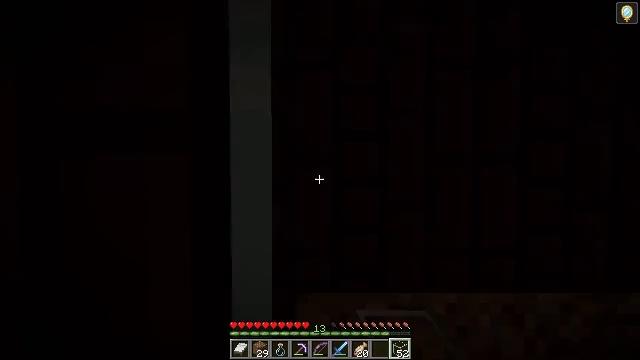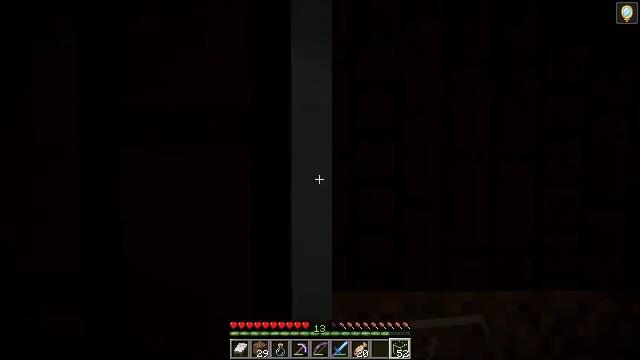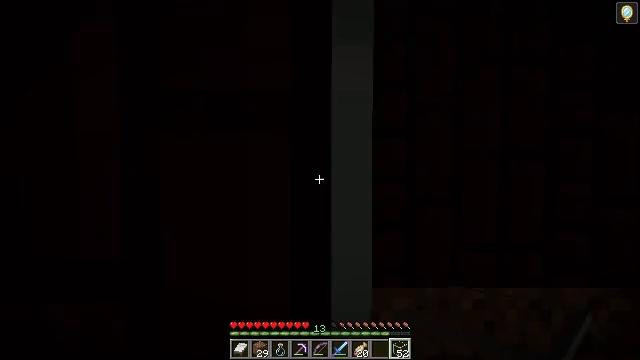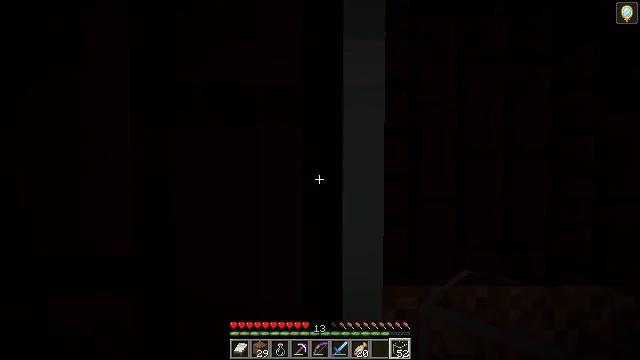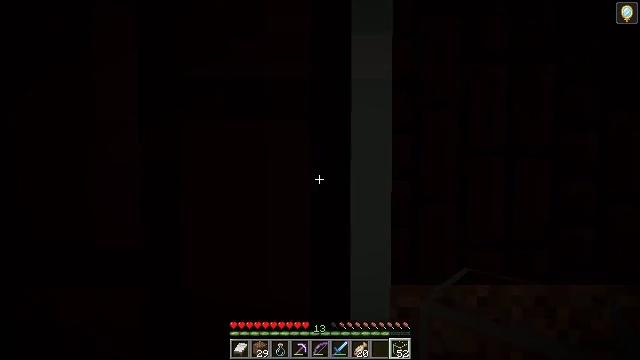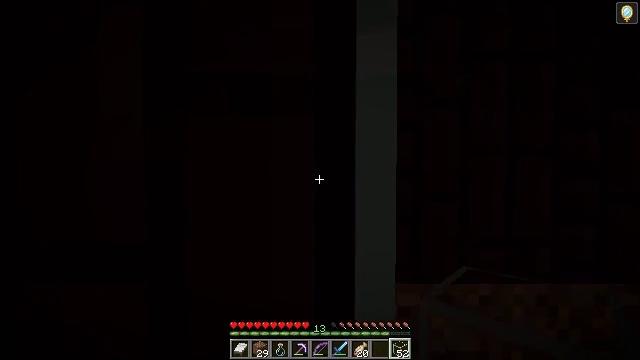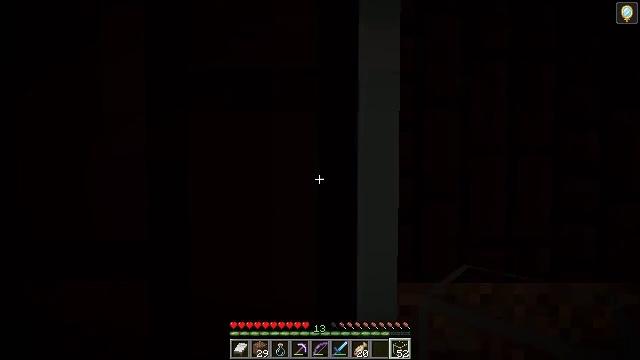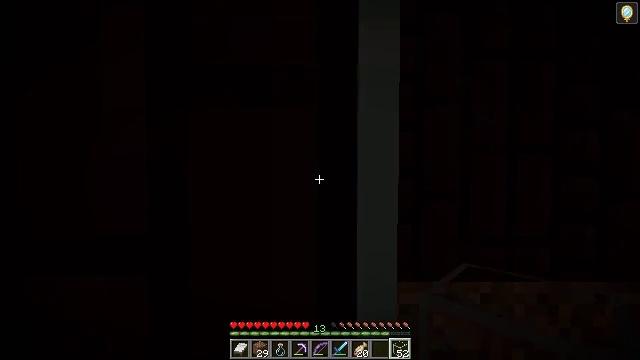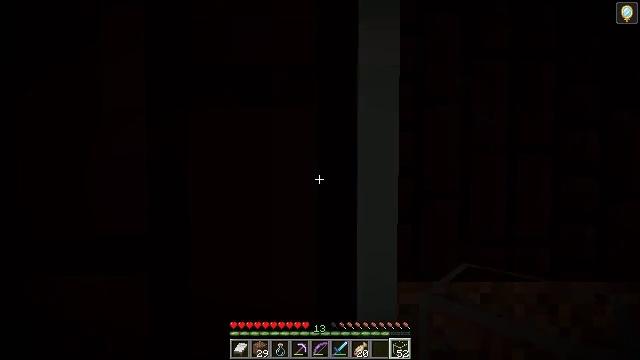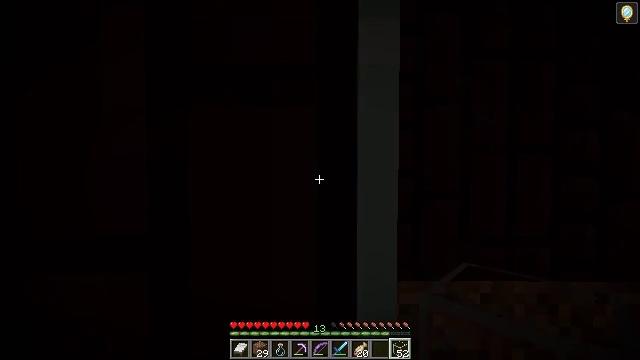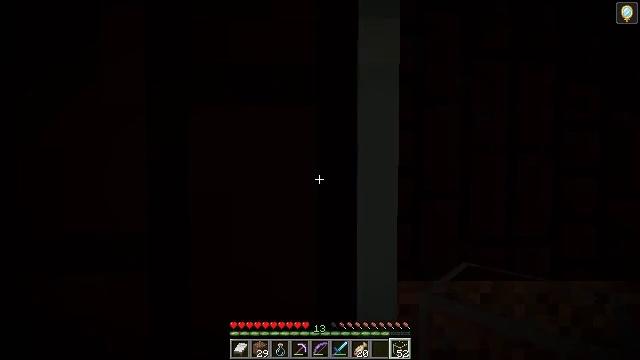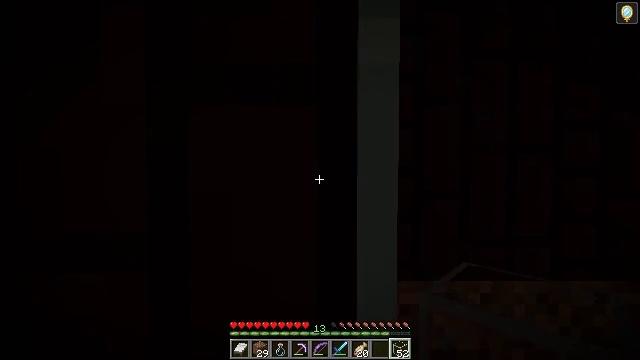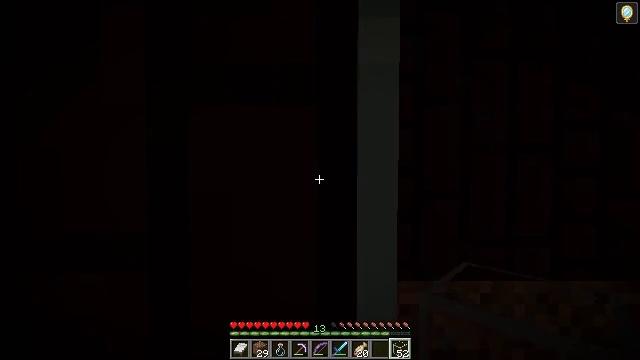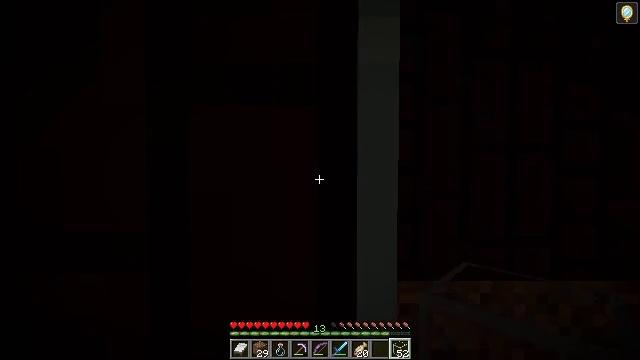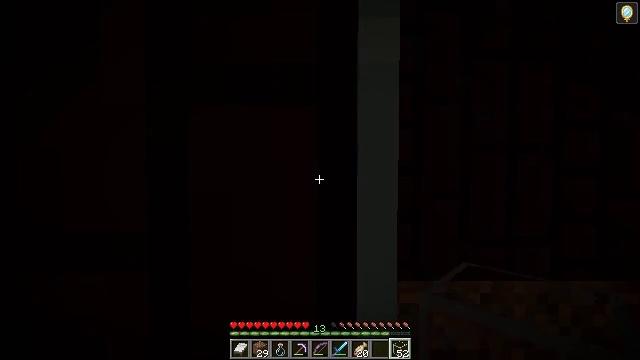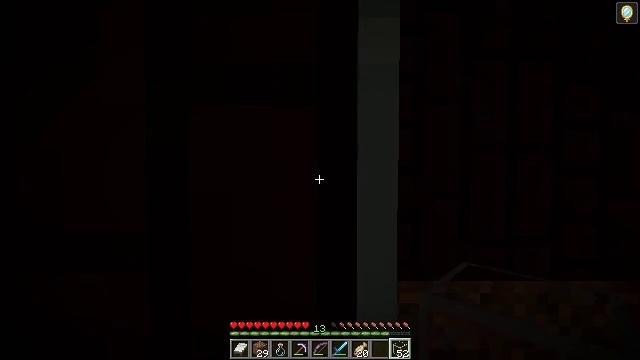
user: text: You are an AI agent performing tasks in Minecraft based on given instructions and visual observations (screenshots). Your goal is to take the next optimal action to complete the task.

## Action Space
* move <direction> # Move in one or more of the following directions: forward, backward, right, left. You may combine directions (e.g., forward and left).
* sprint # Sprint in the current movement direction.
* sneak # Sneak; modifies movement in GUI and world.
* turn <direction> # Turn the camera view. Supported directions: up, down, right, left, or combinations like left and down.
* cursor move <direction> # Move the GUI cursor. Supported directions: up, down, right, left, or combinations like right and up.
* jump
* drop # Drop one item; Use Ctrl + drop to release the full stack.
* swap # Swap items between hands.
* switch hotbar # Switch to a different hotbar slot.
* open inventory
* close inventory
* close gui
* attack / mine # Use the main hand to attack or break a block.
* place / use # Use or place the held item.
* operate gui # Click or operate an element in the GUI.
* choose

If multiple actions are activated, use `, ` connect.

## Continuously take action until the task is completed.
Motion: motion action
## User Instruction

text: Harvest nether bricks from a structure.
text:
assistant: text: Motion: use / place
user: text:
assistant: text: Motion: use / place
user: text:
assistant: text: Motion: use / place
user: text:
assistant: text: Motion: use / place
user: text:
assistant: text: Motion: use / place
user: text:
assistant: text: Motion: use / place
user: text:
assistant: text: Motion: use / place
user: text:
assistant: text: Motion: use / place
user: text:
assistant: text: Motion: use / place
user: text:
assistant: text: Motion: use / place
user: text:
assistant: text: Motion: no_op
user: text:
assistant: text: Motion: no_op
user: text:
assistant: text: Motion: no_op
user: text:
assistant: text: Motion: no_op
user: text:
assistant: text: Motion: no_op
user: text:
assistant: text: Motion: turn left
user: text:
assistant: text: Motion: turn left and down
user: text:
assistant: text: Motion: turn left and down
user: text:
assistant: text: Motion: turn left and down
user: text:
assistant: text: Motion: turn left and down
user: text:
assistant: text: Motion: turn left and down
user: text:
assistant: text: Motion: turn left and down
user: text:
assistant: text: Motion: turn left and down
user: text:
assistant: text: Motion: turn down
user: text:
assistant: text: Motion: turn down
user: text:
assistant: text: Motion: turn down
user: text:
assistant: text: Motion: turn down
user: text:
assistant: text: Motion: turn down
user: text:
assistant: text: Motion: turn down
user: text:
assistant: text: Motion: turn down